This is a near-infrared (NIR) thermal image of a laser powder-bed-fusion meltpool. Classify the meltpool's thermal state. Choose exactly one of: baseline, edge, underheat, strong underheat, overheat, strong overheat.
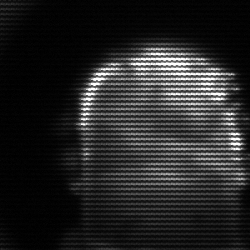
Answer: baseline